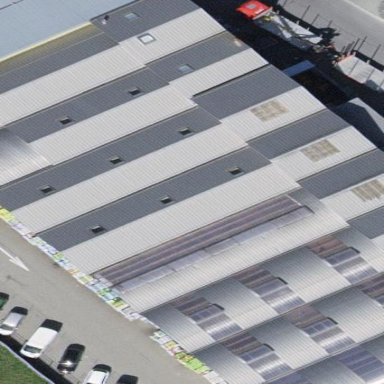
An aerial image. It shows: Commercial building.